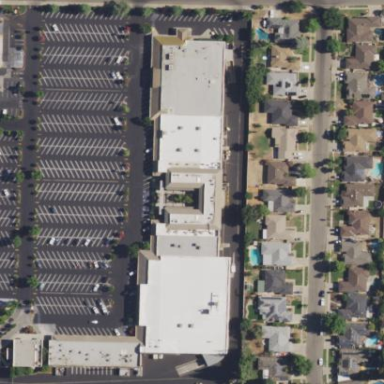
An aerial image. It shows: Commercial area that is shopping center in the neighborhood.